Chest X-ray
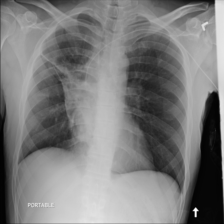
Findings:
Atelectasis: negative
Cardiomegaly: negative
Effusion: negative
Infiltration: negative
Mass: positive
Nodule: positive
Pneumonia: negative
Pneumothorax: negative
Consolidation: negative
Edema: negative
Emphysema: negative
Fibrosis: negative
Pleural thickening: negative
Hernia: negative